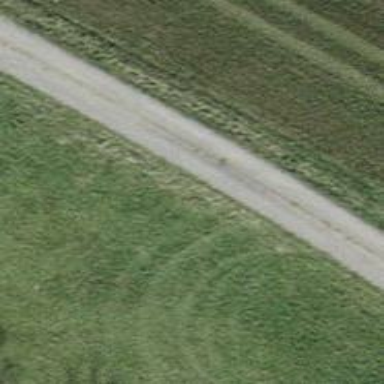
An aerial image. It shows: Pebblestone track with grade2 quality.